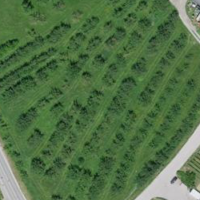
EUNIS habitat code: 40
Species observed at this site:
Plantago major
Matricaria discoidea